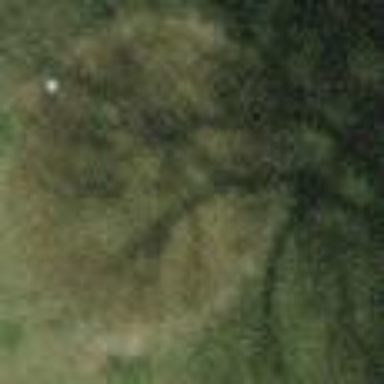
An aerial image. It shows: Golf tee on grassy land.